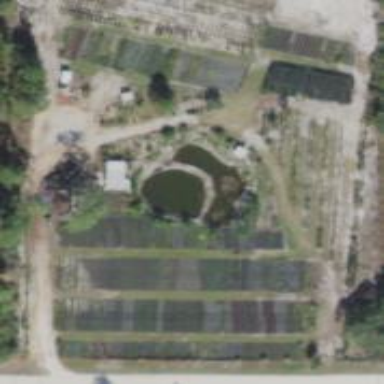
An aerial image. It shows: Plant nursery with trees.